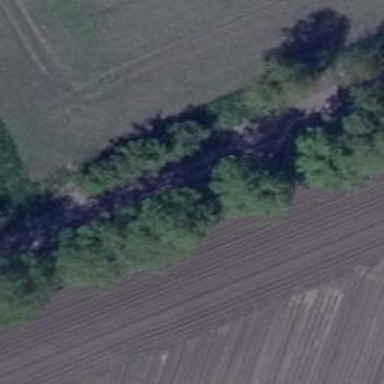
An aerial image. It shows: Row of trees in natural setting.